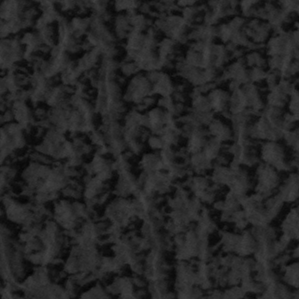
Label: frost